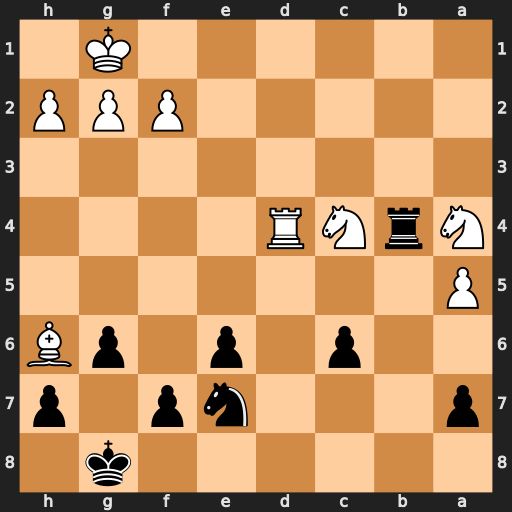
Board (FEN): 6k1/p3np1p/2p1p1pB/P7/NrNR4/8/5PPP/6K1
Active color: b
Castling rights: -
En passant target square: -
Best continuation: Rb1+ Bc1 Rxc1+ Rd1 Rxd1#